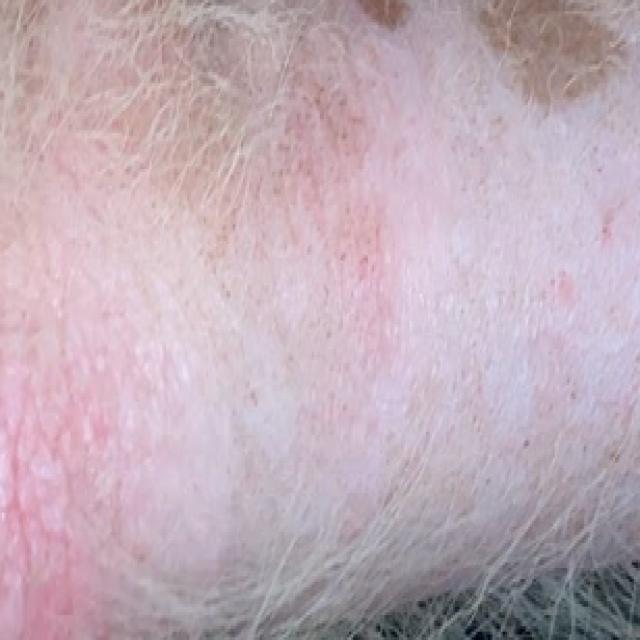
Canine demodicosis (Demodex mange) — caused by Demodex canis mites. Presents with alopecia, follicular papules, pustules, and comedones. Often localized on face and forelimbs.